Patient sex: F
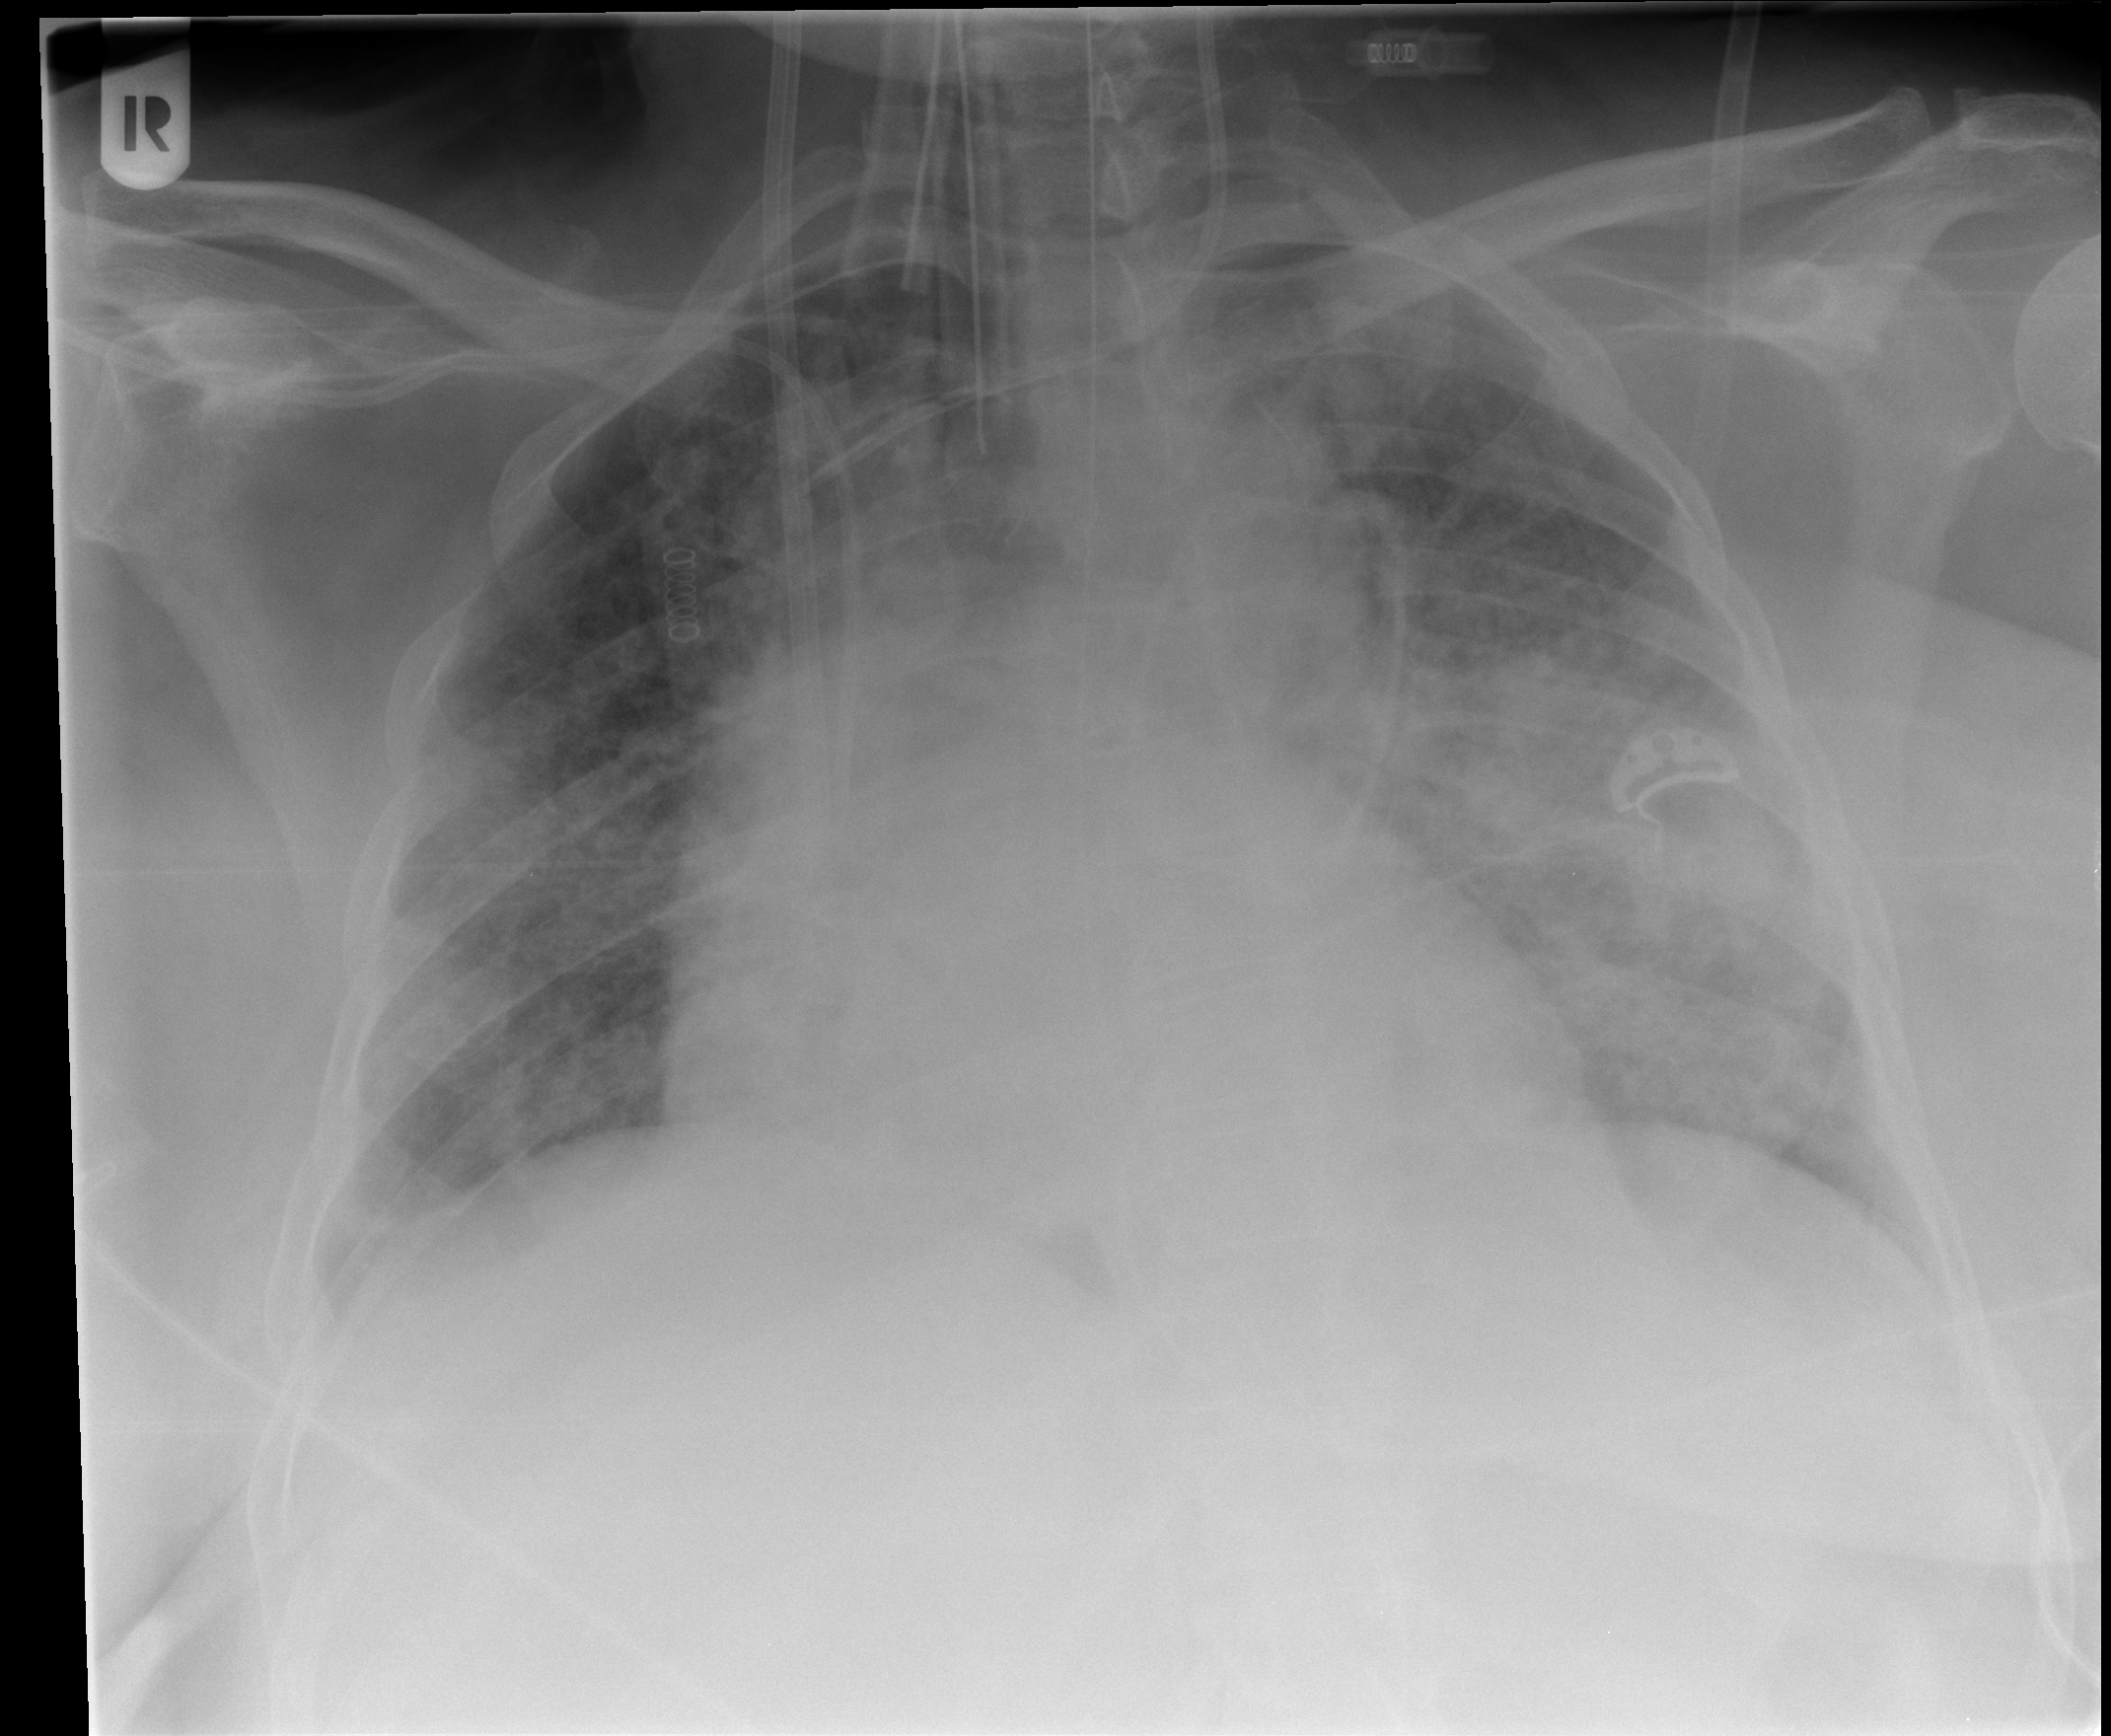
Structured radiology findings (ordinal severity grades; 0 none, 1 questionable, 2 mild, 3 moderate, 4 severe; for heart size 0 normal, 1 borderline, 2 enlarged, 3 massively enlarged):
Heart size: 0
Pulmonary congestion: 3
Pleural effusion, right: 0
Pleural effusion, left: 1
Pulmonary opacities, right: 2
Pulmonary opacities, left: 2
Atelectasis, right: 0
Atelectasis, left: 0